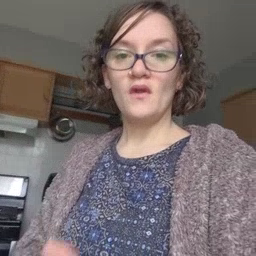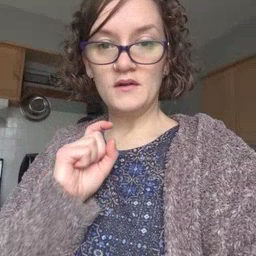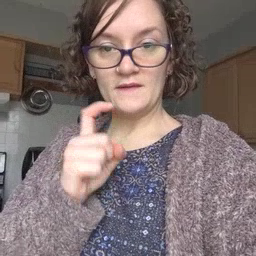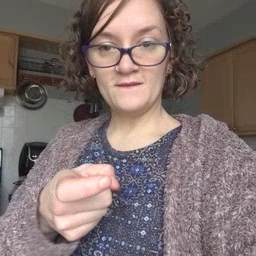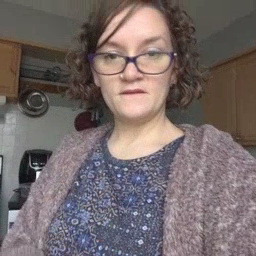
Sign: gift